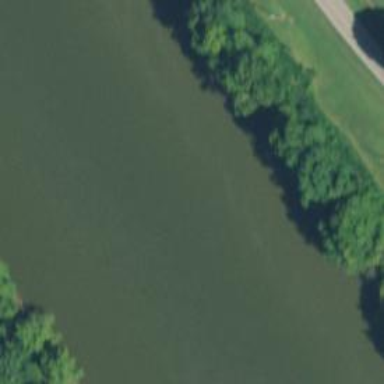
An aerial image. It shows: Beautiful river scene.